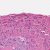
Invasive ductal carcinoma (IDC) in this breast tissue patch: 0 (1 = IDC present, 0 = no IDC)